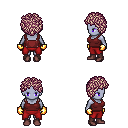
a pixel art fantasy rpg character, female body template, dark elf, purple skin, maroon pirate shirt, red pants, white blonde curly afro hairstyle, gold gloves, maroon shoes, four views (front, back, left, right), 2x2 character sprite sheet, small pixel art, hard edges, no anti-aliasing